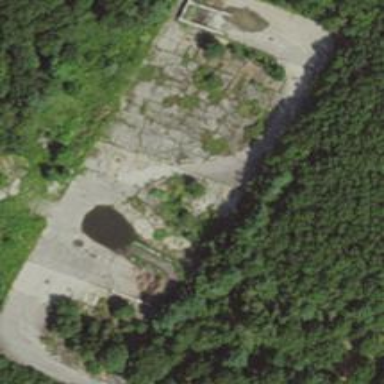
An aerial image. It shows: Scene of historic ruins.